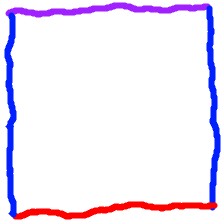
Shape: square